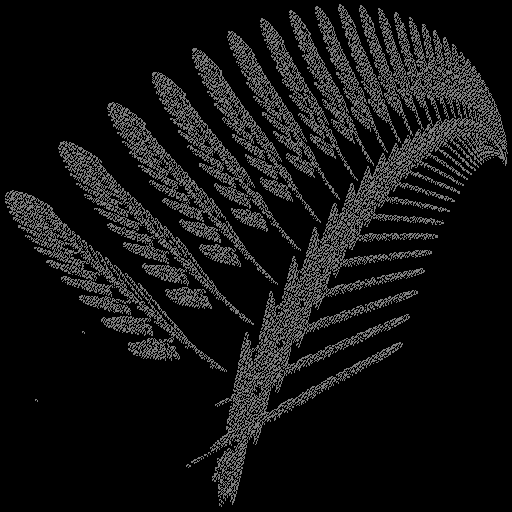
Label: newyorkfern